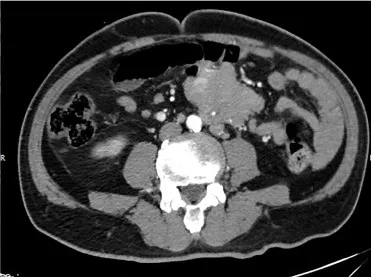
Pretreatment CT images. (A, B) CT arterial and portal phase images of liver metastasis with a size of 70 mm x 61 mm, respectively.
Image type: radiology (ct)